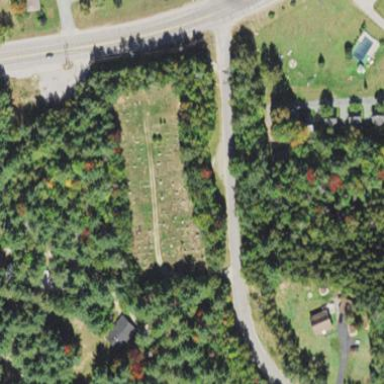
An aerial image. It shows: Cemetery.